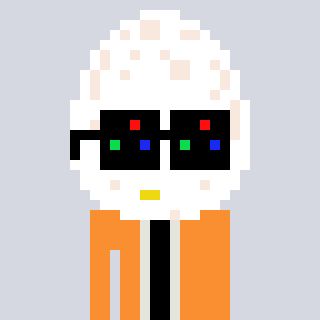
a pixel art character with square black sunglasses, a egg-shaped head and a orange-colored body on a cool background